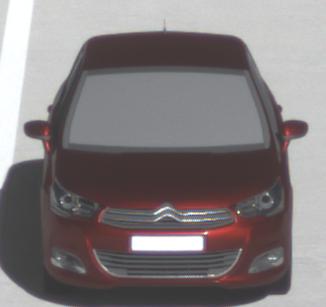
Make: Citroen
Model: C4 VTi 95
Detailed model: C4 (II)
Model produced from: 2012/08
Model produced until: 2013/06
Doors: 5
Color: red
Road condition: dry road
Daytime: morning or afternoon
Contrast: high contrast